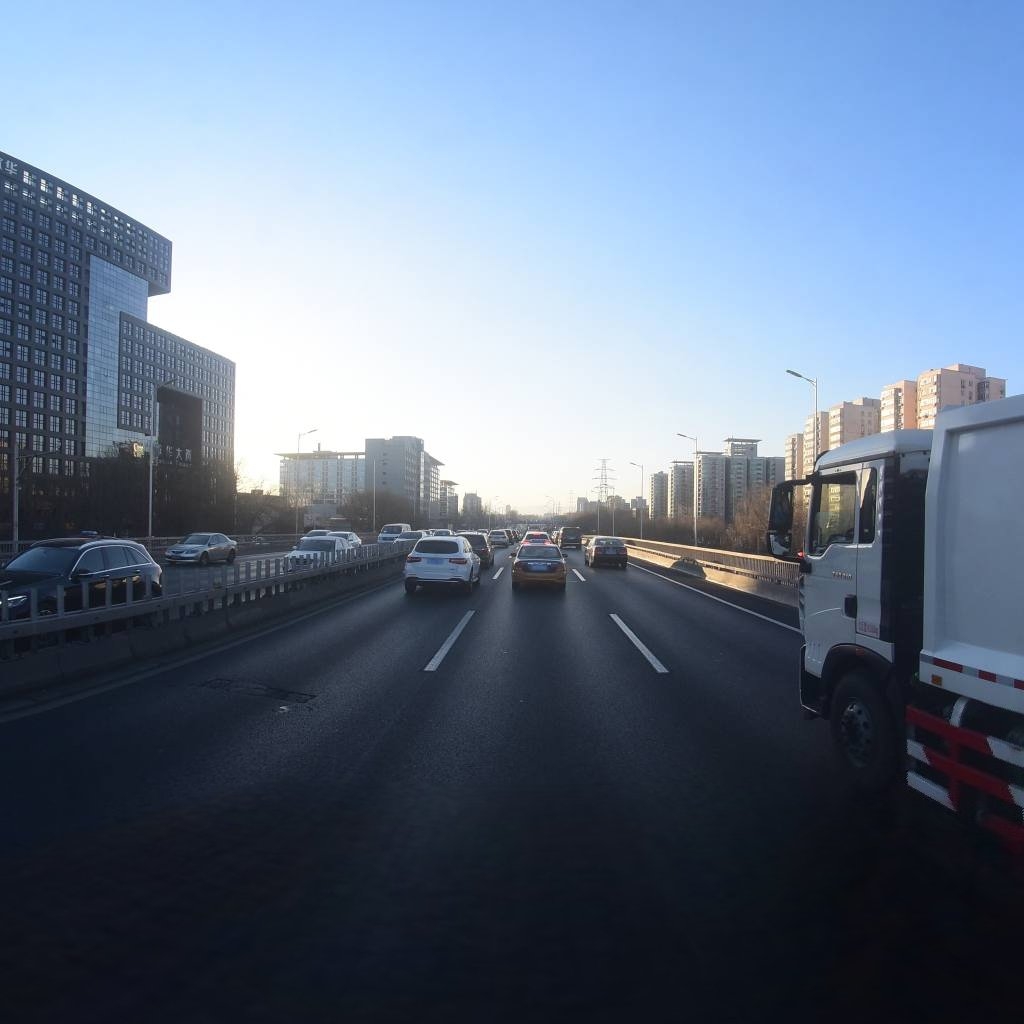
Region: Dongcheng
Road damage annotations: pothole